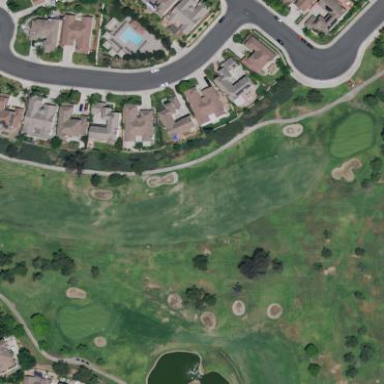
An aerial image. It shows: Golf fairway surrounded by grass.